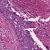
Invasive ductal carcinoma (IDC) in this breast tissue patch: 0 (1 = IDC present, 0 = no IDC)